【题型】解答题　【知识点】平面几何　【难度】easy
某大型购物中心为方便顾客地铁换乘，准备在底层至$B_1$层之间安装电梯，截面图如图所示，底层与$B_1$层平行，层高$AD$为 9 米，$A$、$B$间的距离为 6 米，$\angle ACD = 20^\circ$。

(1) 请问身高 1.9 米的人在竖直站立的情况下搭乘电梯，在$B$处会不会碰到头部？请说明理由。

(2) 若采取中段平台设计（如图虚线所示），已知平台$EF \parallel DC$，且$AE$段和$FC$段的坡度$i = 1:2$，求平台$EF$的长度。（参考数据：$\sin20^\circ \approx 0.34$，$\cos20^\circ \approx 0.94$，$\tan20^\circ \approx 0.36$）
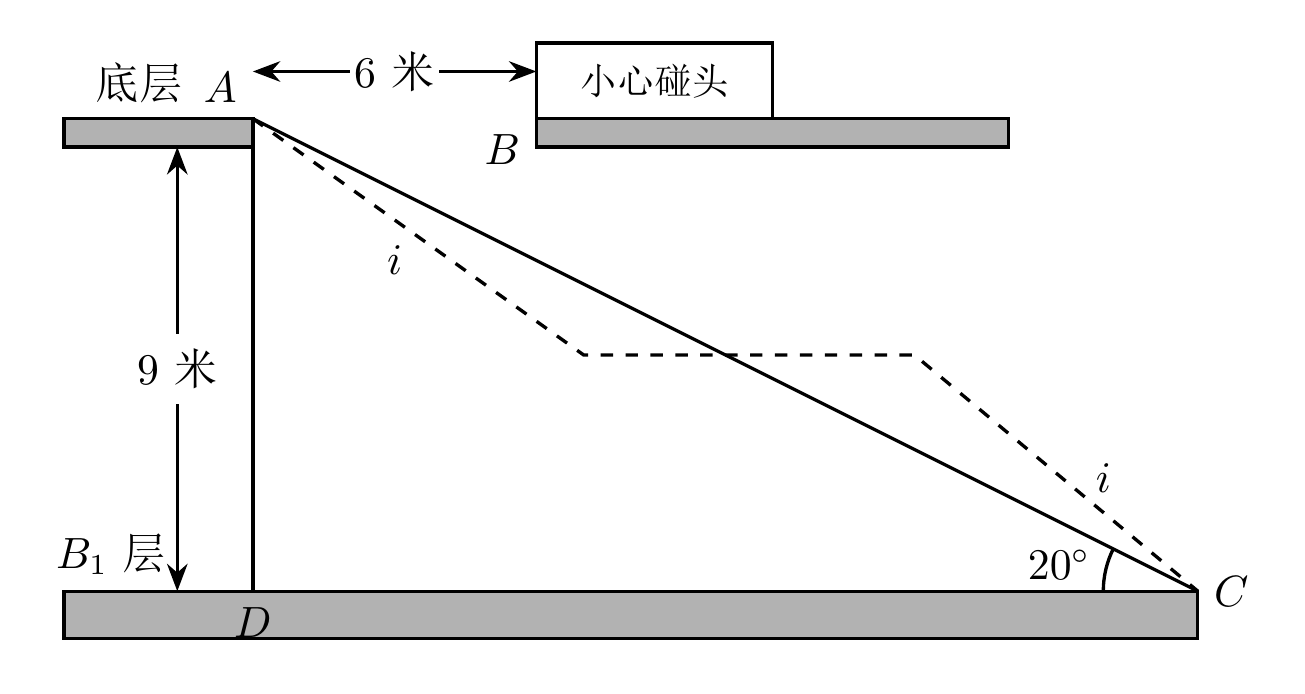
【解答】
【答案】(1)不会，理由见解析

(2)7 米

【分析】（1）先过点$B$作$GB \perp AB$，交$AC$于点$G$，根据$\angle ACD = 20^\circ$，$AB \parallel CD$，得出$\angle BAG = 20^\circ$，再根据正切定理求出$BG$的长，然后与人的身高进行比较，即可得出答案；

（2）根据$AD$的长求出$CD$，再过点$F$作$FM \perp CD$，垂足为点$M$，过点$E$作$EN \perp AD$，垂足为点$N$，设$FM = x$，则$AN = 9 - x$，根据$AE$段和$FC$段的坡度$i = 1:2$，求出$CM$和$NE$的长，最后根据$EF = CD - (CM - NE)$，即可求出答案。

【详解】（1）解：过点$B$作$GB \perp AB$，交$AC$于点$G$，

$\because \angle ACD = 20^\circ$，$AB \parallel CD$，

$\therefore \angle BAG = 20^\circ$，

$\therefore BG = \tan20^\circ \times 6 = 0.36 \times 6 = 2.16 > 1.9$

$\therefore$ 不会碰到头部；

（2）$\because AD = 9$，

$\therefore CD = \frac{9}{\tan20^\circ} = 25$，

过点$F$作$FM \perp CD$，垂足为点$M$，过点$E$作$EN \perp AD$，垂足为点$N$，

设$FM = x$，则$AN = 9 - x$，

$\because AE$段和$FC$段的坡度$i = 1:2$，

$\therefore CM = 2x$，$NE = 2(9 - x) = 18 - 2x$，

$\therefore CM + NE = 2x + 18 - 2x = 18$，

$\therefore EF = CD - (CM + NE) \approx 25 - 18 = 7$（米）。

【点睛】此题考查了解直角三角形的应用，用到的知识点是坡度角，关键是根据题意作出辅助线，构造直角三角形。
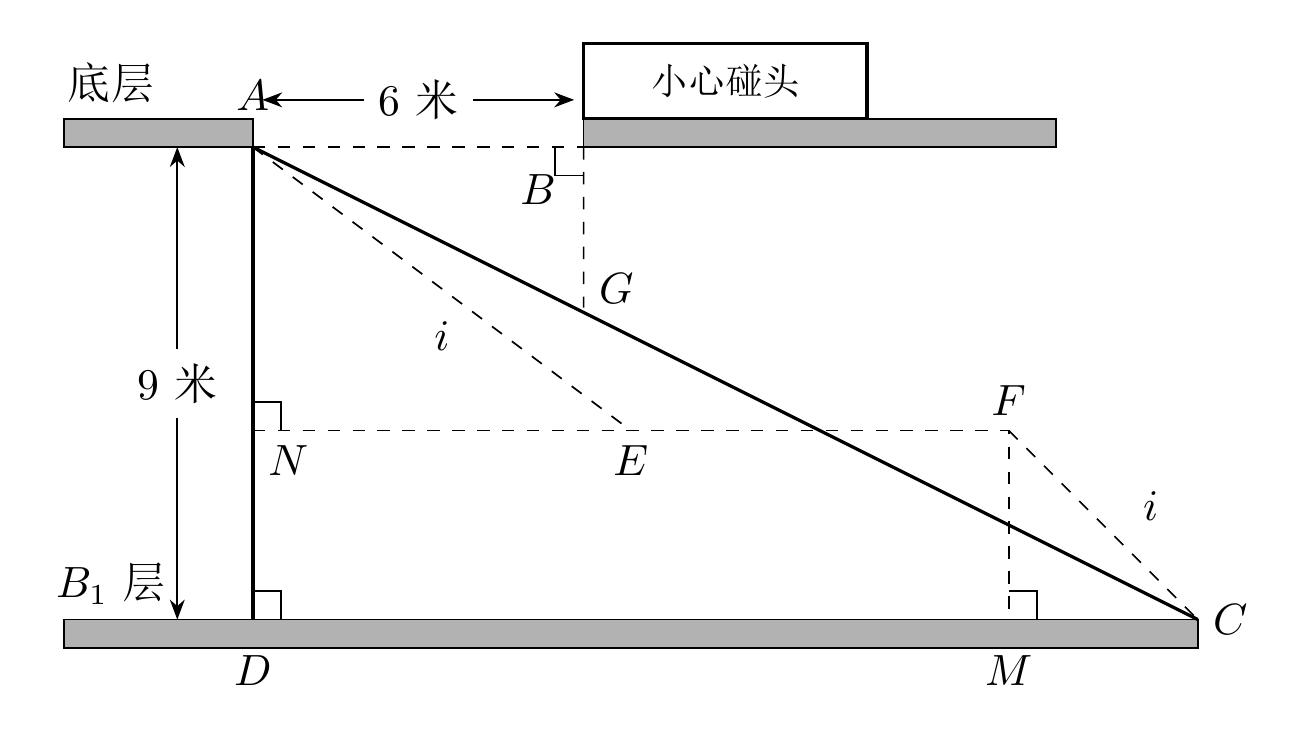